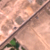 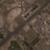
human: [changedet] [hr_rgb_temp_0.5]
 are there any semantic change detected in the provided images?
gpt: The area on both sides of the road is urbanized.